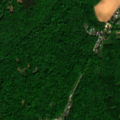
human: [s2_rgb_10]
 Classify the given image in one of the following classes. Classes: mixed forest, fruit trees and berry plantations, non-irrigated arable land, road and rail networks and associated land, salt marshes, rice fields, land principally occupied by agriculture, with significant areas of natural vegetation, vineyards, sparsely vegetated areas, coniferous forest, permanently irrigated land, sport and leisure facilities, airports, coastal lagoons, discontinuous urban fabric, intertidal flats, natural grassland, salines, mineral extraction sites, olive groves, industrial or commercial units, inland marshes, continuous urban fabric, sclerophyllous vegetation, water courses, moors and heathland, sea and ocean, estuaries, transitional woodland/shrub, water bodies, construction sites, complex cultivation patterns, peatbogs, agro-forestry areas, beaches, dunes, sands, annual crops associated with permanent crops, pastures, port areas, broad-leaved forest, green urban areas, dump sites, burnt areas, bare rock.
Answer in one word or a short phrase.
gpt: discontinuous urban fabric, broad-leaved forest